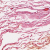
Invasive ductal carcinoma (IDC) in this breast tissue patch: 0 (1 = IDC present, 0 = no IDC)